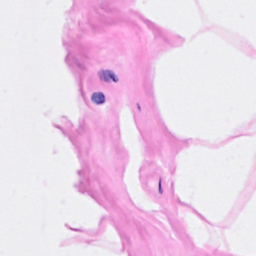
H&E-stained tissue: Breast